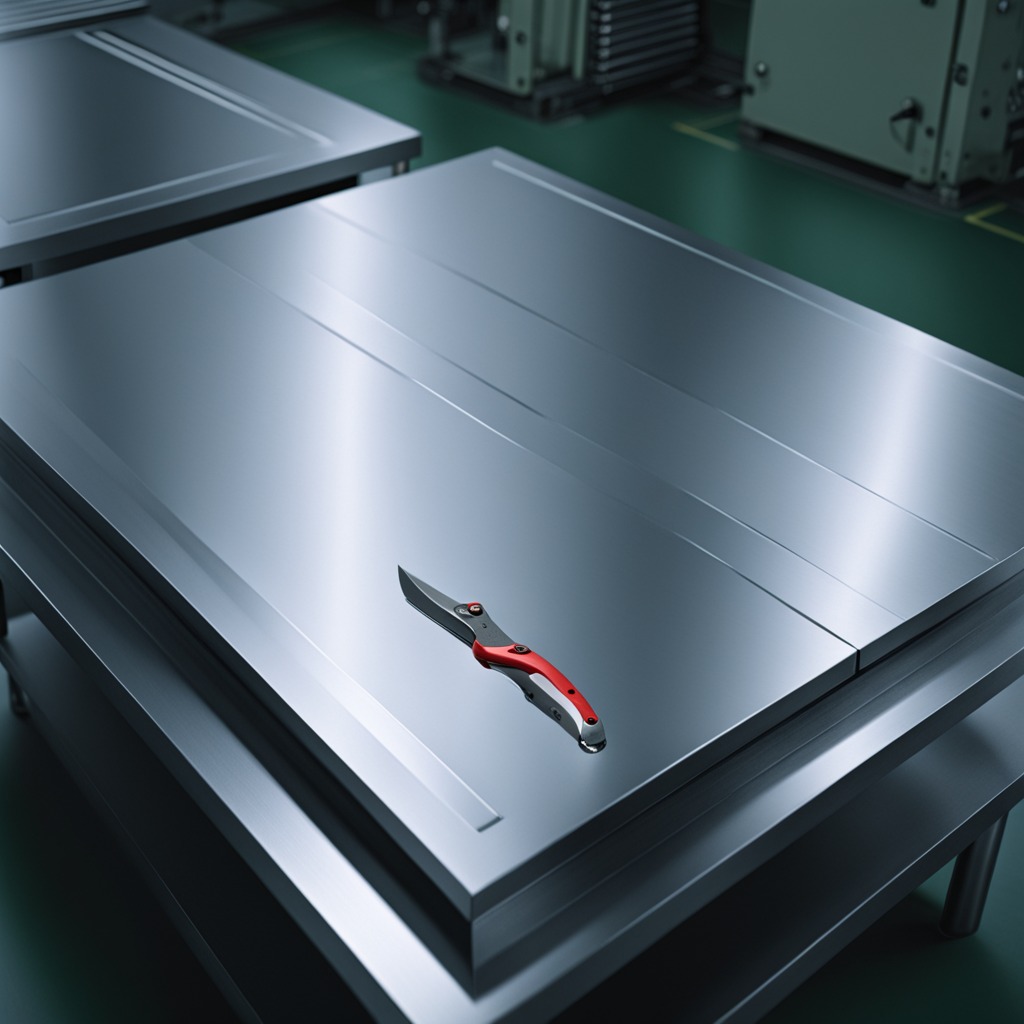
A utility knife is lying on a metal table in a machine shop under fluorescent lights.